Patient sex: F
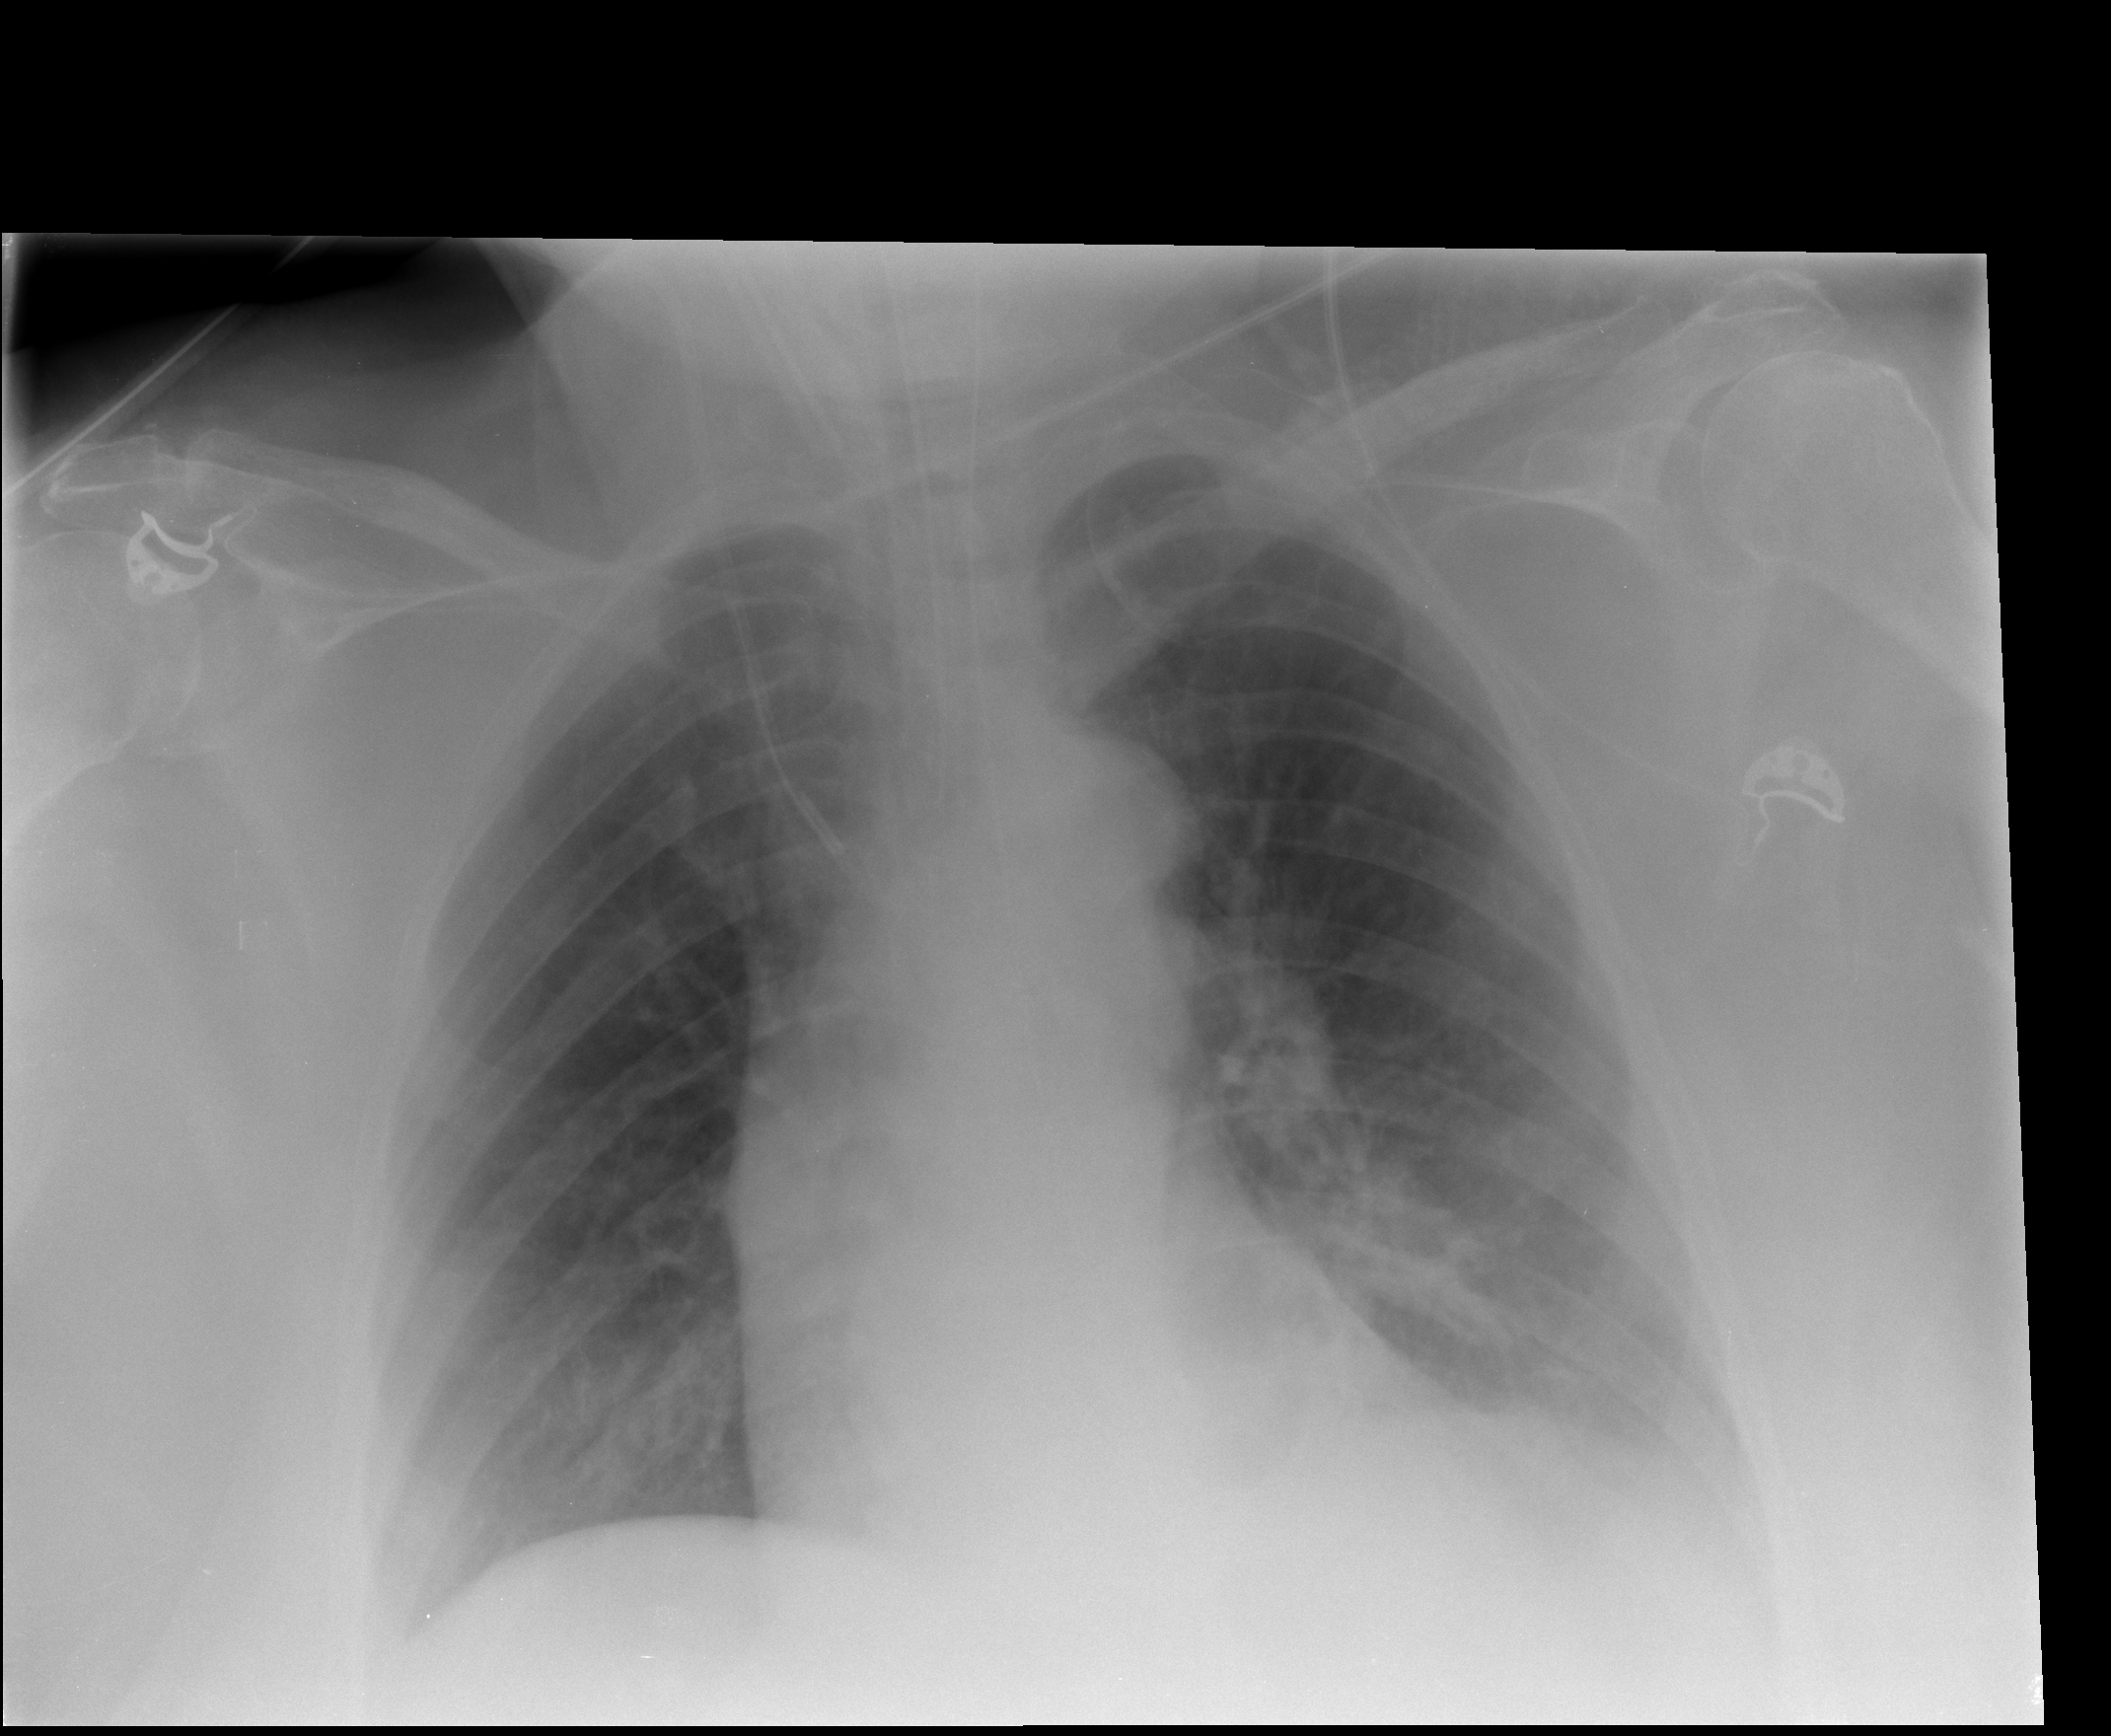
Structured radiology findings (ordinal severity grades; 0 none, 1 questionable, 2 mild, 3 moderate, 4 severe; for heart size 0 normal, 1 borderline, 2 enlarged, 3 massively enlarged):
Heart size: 0
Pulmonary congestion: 0
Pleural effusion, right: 1
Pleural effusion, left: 2
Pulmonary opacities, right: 0
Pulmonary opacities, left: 2
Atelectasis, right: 0
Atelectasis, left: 2